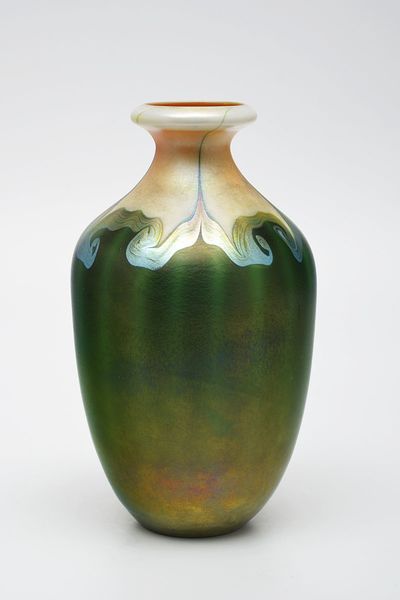
Titel: Vase Modell 'M 7075'
Künstler: Louis Comfort Tiffany
Standort: Hamburg
Institution: Museum für Kunst und Gewerbe Hamburg
Schlagwörter: glas, vase, jugendstil, art nouveau, stile liberty, zierobjekte, stile floreale, überfangen, favrile, fadeneinlage, lüstrierend